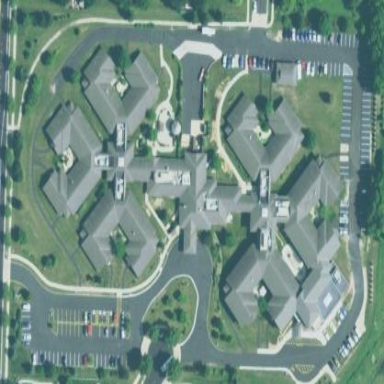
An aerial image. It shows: Nursing home.